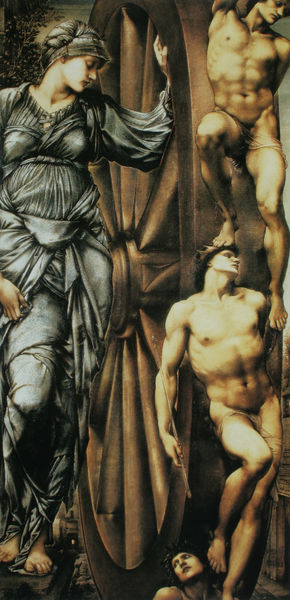
Titel: Das Glücksrad
Künstler: Edward Burne-Jones
Standort: Paris
Institution: Musée d'Orsay
Schlagwörter: akt, baum, blau, blätter, dunkel, fuß, gemälde, gott, hand, haut, kopf, körper, laub, mann, nackt, schatten, weiß, frauen, grün, menschen, ocker, ausschnitt, braun, brust, busen, elegant, finger, frau, grau, hintergrund, holz, kleid, licht, männer, nacht, profil, schwarz, blick, gürtel, tuch, beige, malerei, symbolismus, kappe, barock, falten, gesicht, halten, stehen, vorhang, spiegelung, gewand, pflanze, england, krone, engel, skulptur, beine, taille, bein, bewegen, füße, leidenschaft, liebe, italien, perspektive, zwei, stab, klein, speichen, drehen, rad, wagen, wagenrad, angst, falte, kopftuch, detail, kraft, muskeln, gesenkt, nabel, kontrapost, nackte, knie, kelid, unten, muskulös, leiber, barfuss, antike, gestützt, nakt, torso, groß, helm, allegorie, göttin, fragment, entspannt, männlich, freiheit, leiden, muskel, mystisch, heben, bleich, graublau, präraffaeliten, horizontal, achse, heilige, empire, sklaven, englisch, schutz, muskulatur, schicksal, proportionen, präraphaeliten, michelangelo, teilung, nach oben, vasari, vertikal, anfassen, nckt, barbara, katharina, treten, blöße, jünglinge, rossetti, folter, marter, waschbrettbäuche, bauchmuskeln, epos, gewandt, nakct, metallisch, matyrium, schmachten, fortuna, märtyrium, burne jones, anatomisch korrekt, aärthyrium, gegenbewegung, glücksrad, kräfte, männerkörper, rädern, schönheitlichkeit, skulptural, übergröße, überrollen, ergeben, nackte männer, eingreifen, pontormo, jünglicng, kackte männer